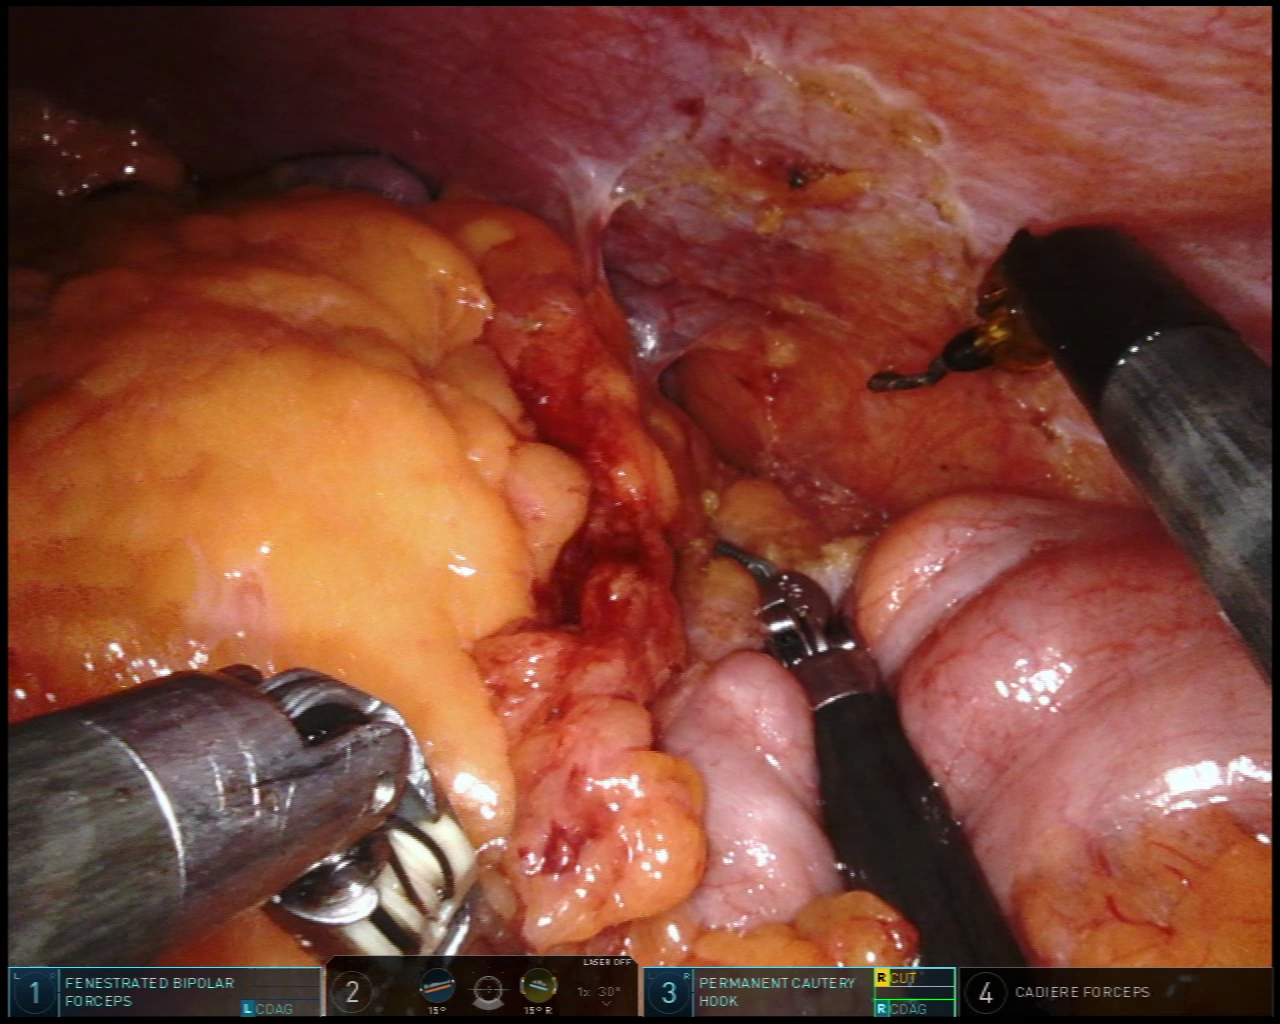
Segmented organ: spleen
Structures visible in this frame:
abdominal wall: yes
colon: yes
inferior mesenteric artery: no
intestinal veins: no
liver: no
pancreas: no
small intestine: no
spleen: yes
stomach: no
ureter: no
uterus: no
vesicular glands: no